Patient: sex M, age 61
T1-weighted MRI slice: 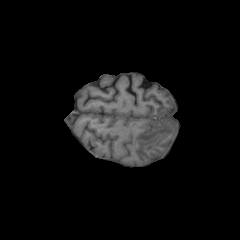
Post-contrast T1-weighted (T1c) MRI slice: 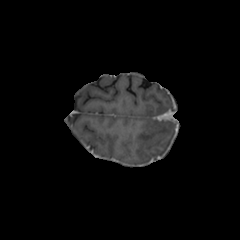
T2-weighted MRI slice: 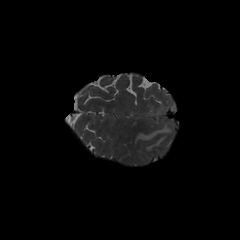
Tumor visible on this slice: yes
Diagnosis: Glioblastoma, IDH-wildtype
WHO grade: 4